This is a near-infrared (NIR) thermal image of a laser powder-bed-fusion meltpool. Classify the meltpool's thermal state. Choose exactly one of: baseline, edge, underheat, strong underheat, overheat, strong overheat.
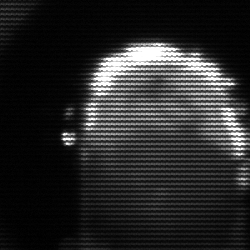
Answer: baseline